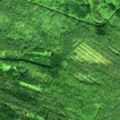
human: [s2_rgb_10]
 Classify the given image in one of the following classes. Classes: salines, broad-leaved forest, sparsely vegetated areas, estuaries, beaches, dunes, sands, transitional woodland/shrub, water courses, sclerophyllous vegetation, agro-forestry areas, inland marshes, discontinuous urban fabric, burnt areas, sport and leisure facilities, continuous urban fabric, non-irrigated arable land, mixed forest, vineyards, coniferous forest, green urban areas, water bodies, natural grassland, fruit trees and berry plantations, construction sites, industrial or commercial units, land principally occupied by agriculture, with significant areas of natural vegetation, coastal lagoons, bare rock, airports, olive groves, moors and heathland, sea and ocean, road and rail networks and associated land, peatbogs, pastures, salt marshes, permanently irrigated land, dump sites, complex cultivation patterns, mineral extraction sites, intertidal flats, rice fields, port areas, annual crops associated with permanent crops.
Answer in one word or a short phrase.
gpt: coniferous forest, mixed forest